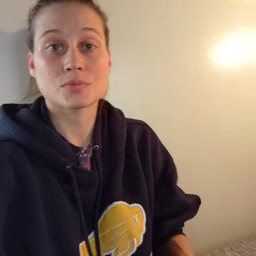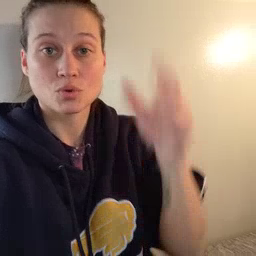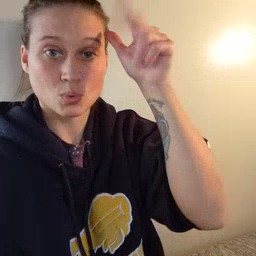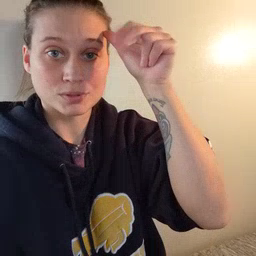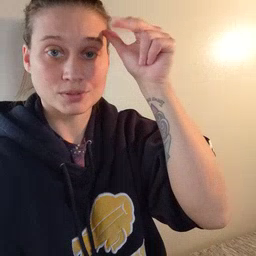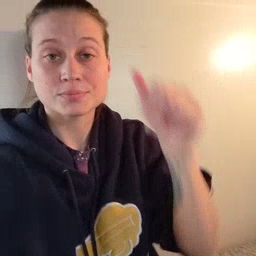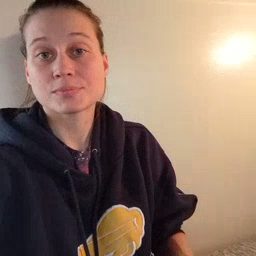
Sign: horse